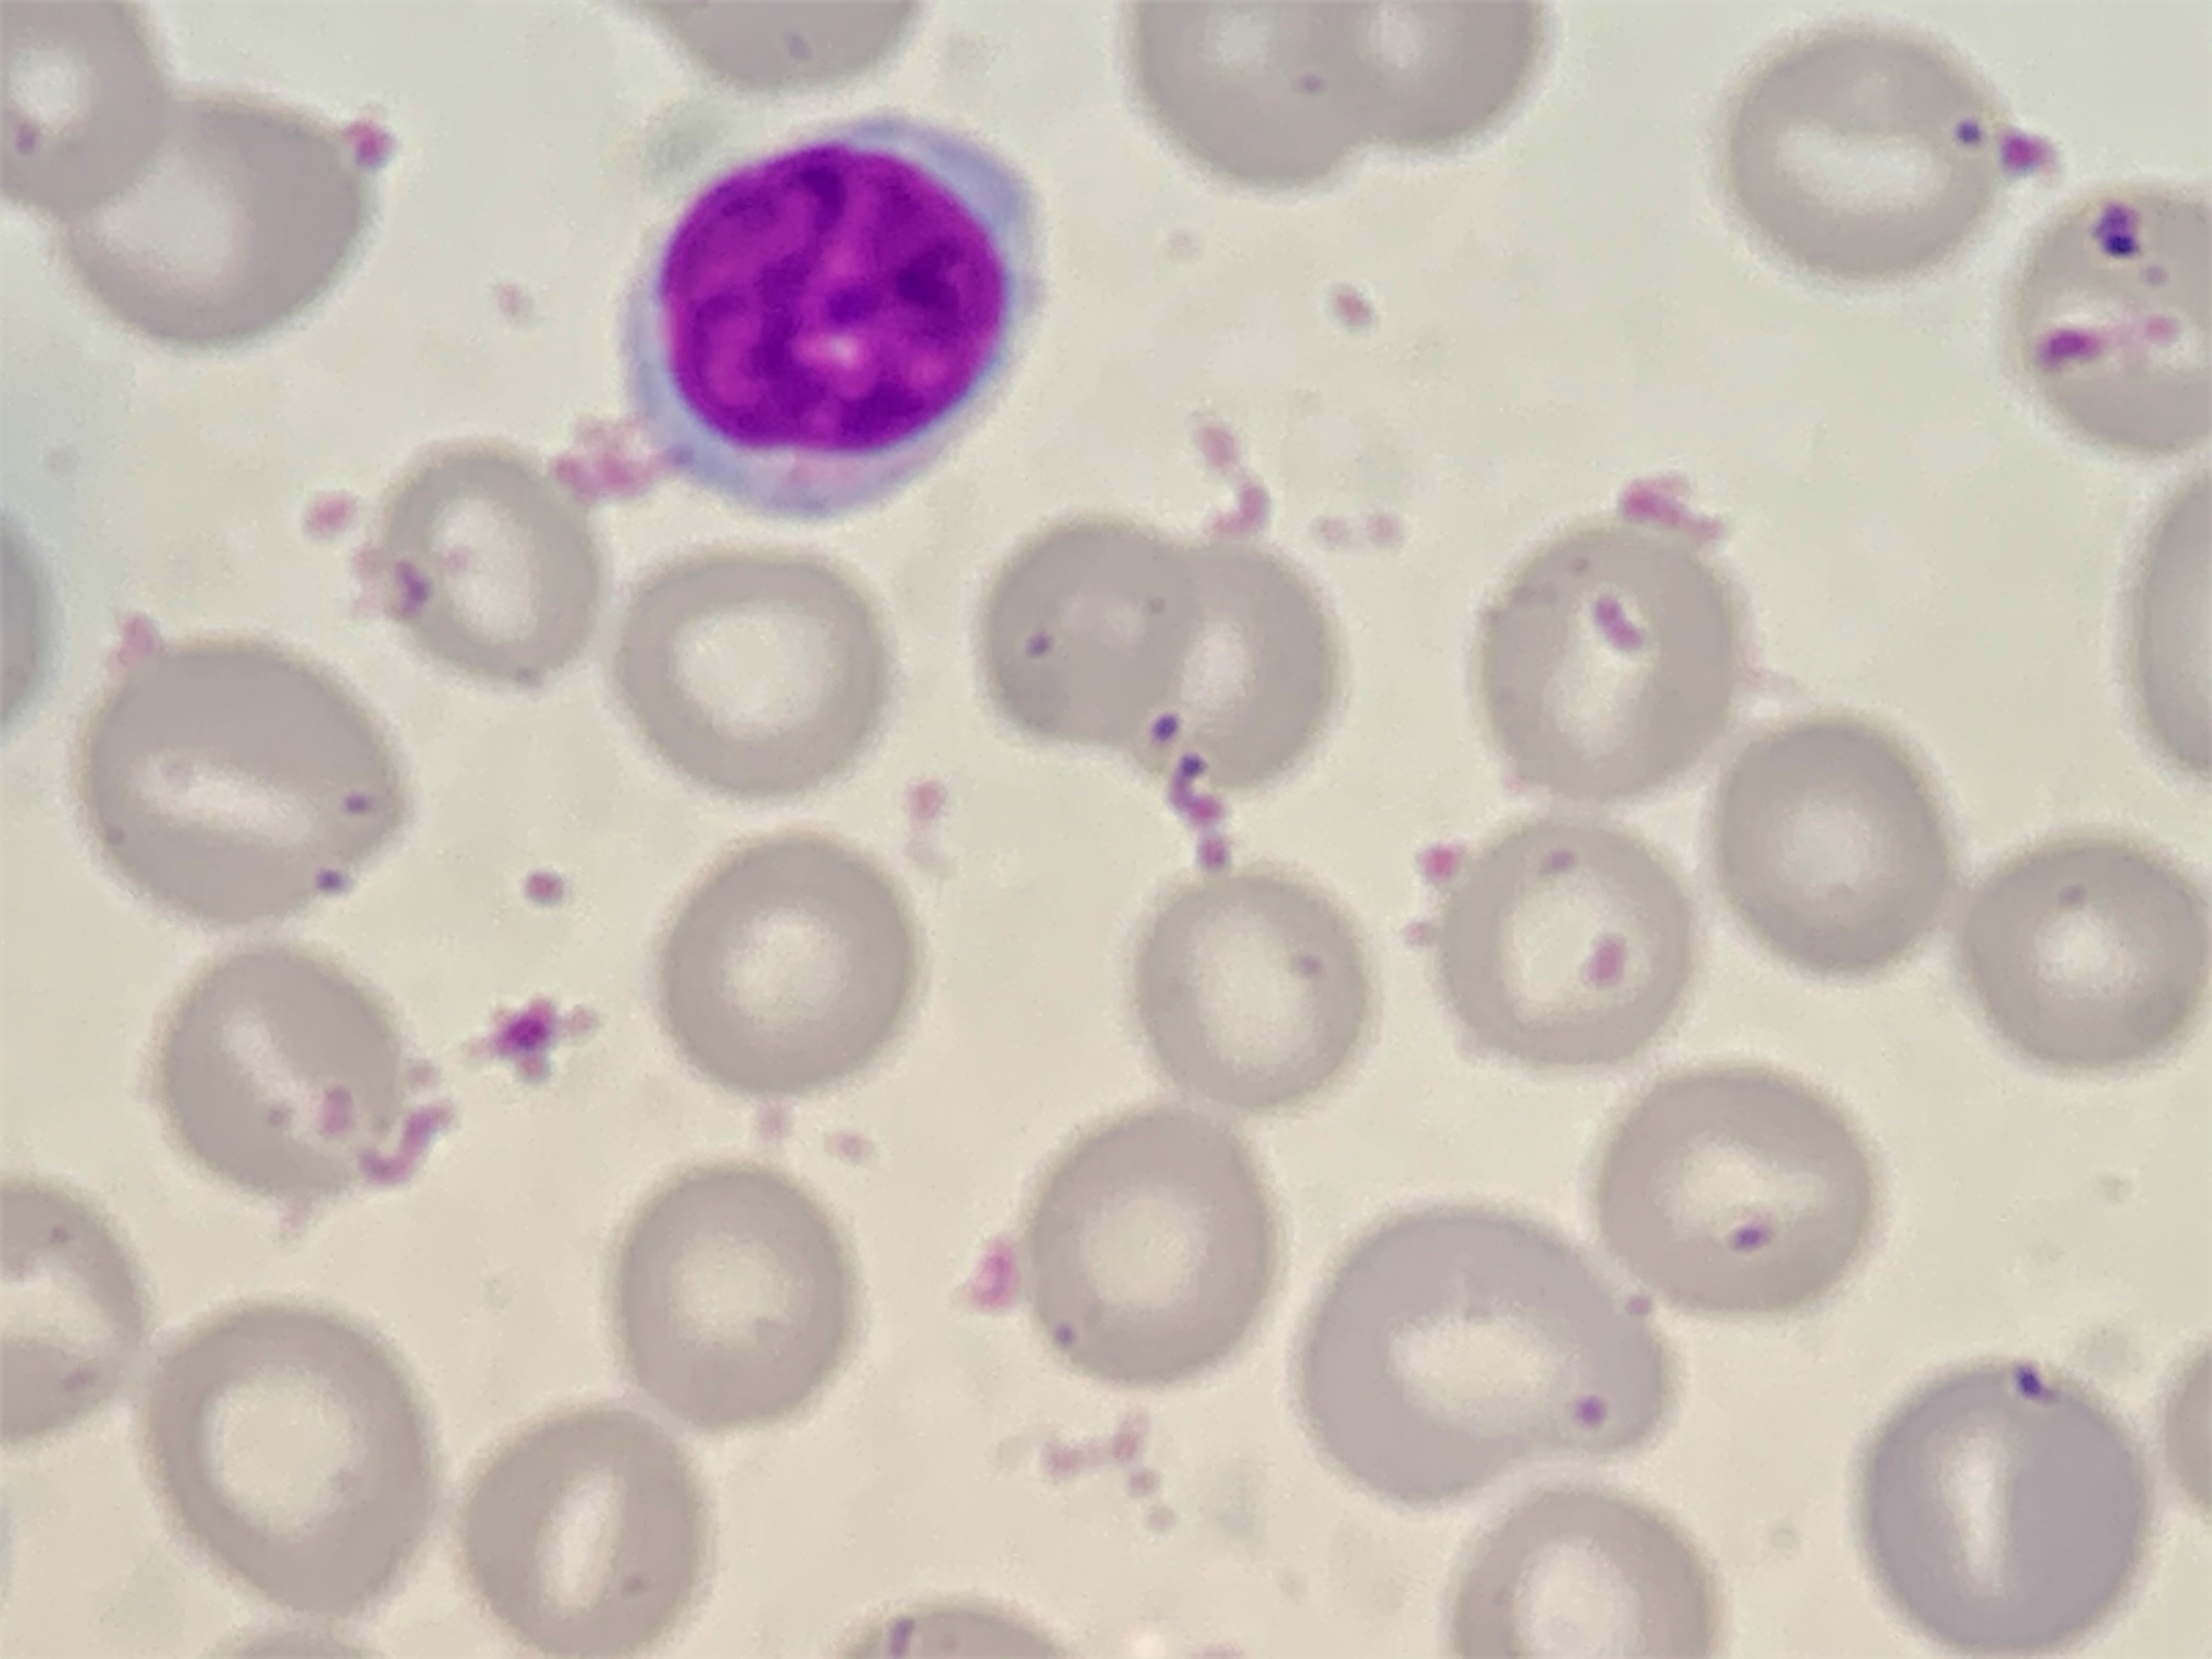
Cell type: LYMPHOCYTES